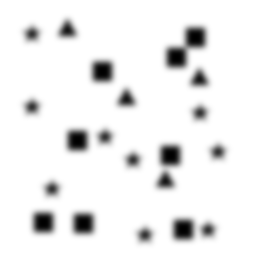
Squares: 8
Triangles: 4
Stars: 9
Total shapes: 21